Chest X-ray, AP view. Patient: 58 years old, sex M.
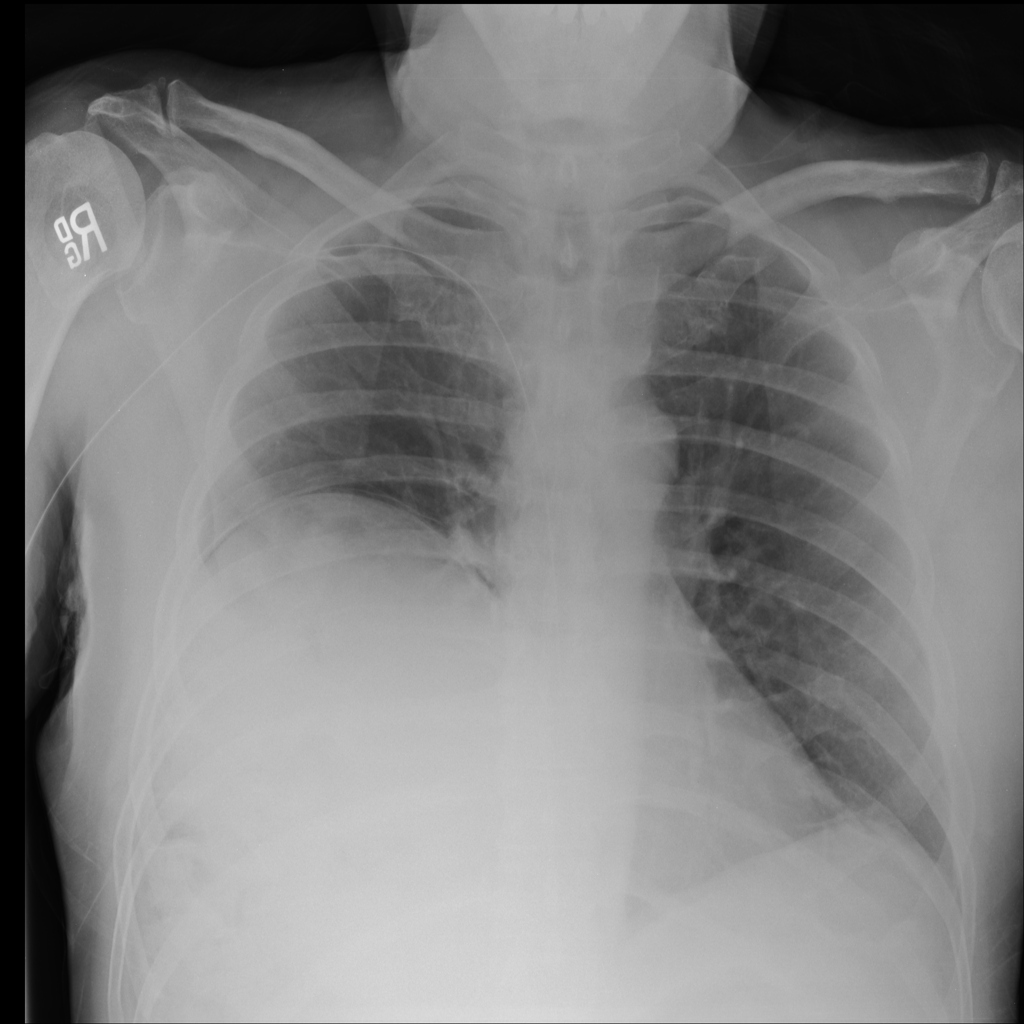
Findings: No Finding